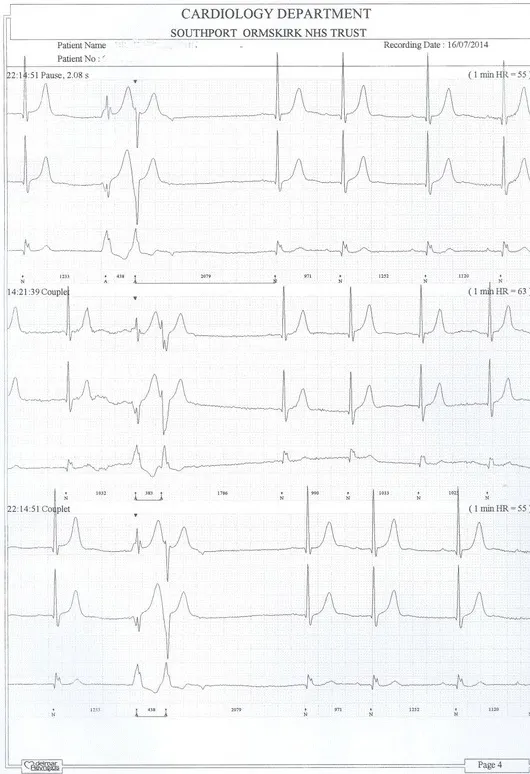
24-hours ECG shows a pause of 2.08 seconds (topmost recording).
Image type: electrography (ekg)